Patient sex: M
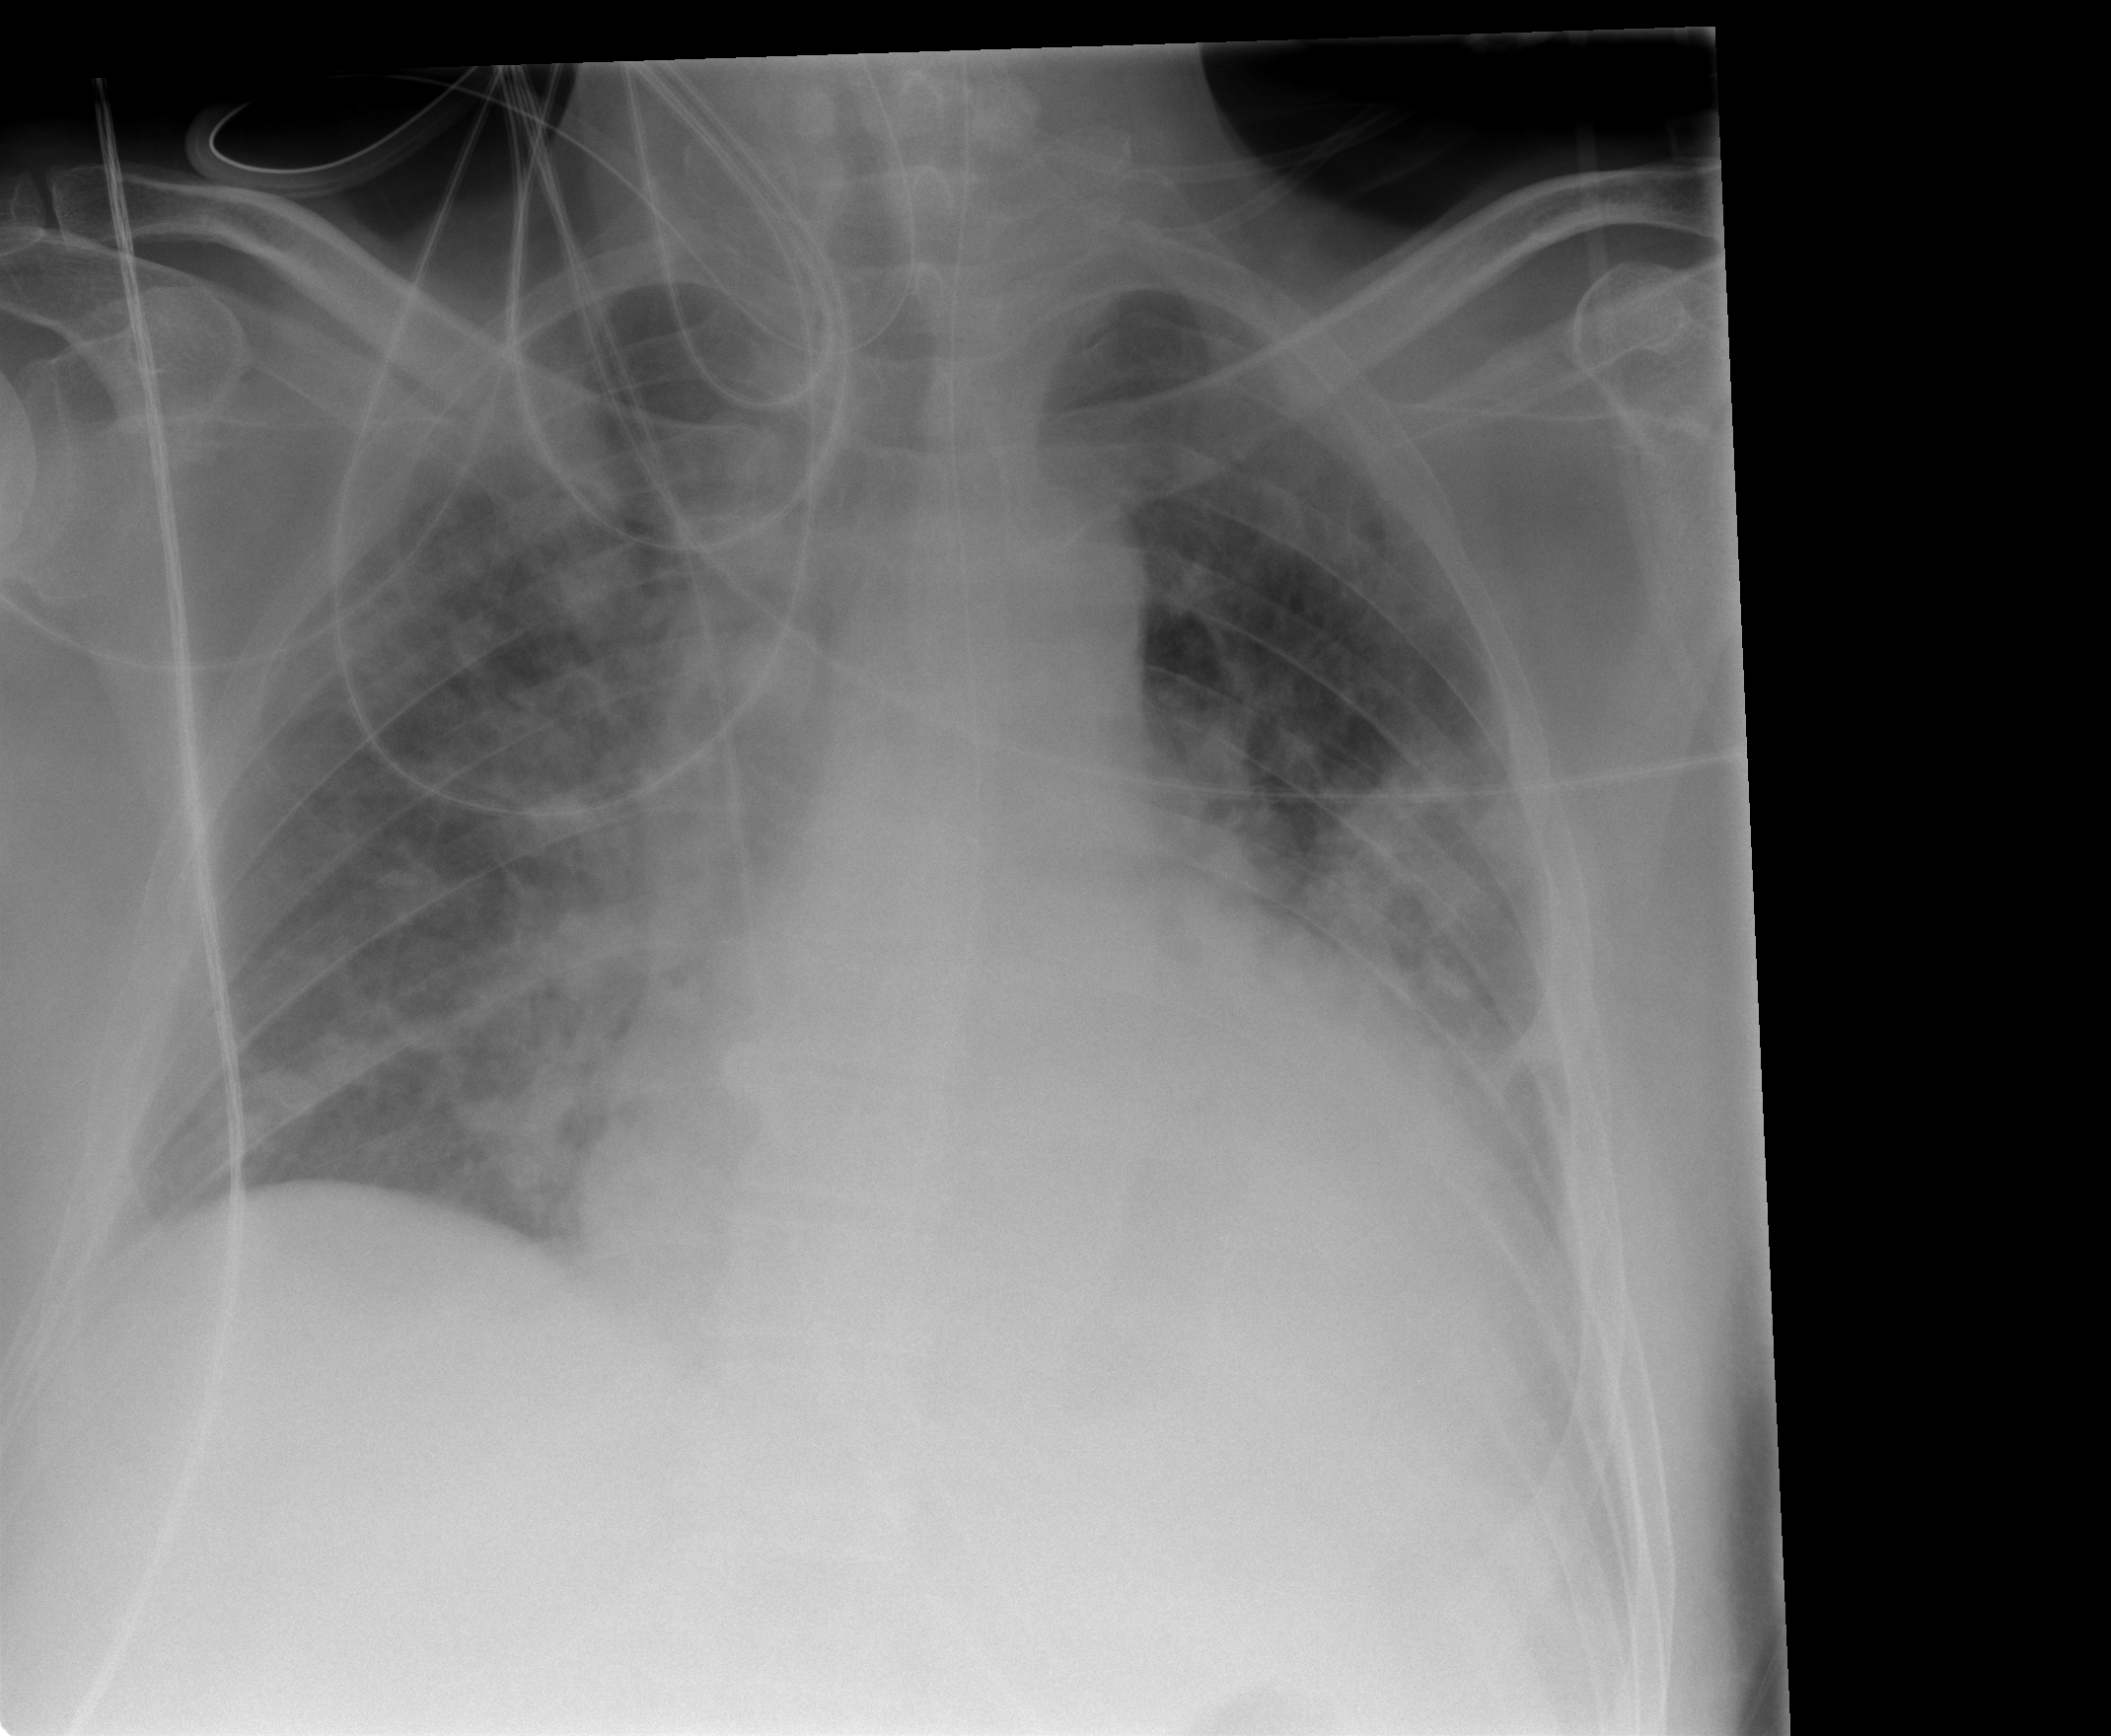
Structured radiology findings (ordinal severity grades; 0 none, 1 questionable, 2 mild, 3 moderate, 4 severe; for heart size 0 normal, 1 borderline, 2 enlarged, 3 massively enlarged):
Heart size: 2
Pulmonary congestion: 3
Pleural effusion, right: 0
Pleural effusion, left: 2
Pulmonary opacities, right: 3
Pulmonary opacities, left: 2
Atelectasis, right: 0
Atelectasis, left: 2